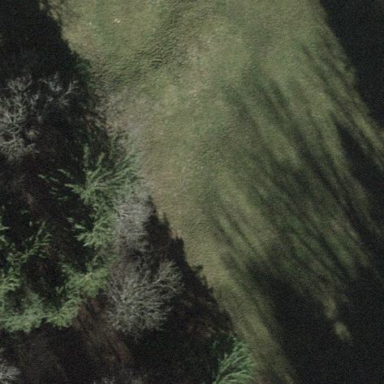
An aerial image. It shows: Area covered with grass.